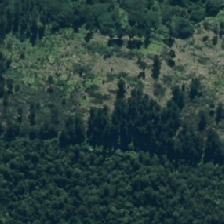
Land cover: harvested_forest